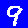
Digit: 9